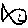
Label: fish